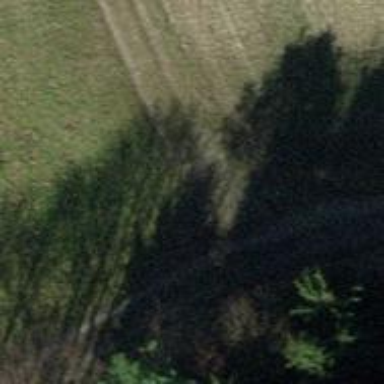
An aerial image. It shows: Grass track with Grade 4 tracktype.